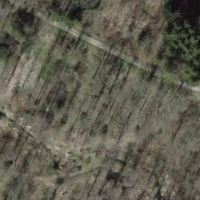
EUNIS habitat code: 41
Species observed at this site:
Lysimachia vulgaris